九年级 · 解析几何
如图, 平面直角坐标系 $x O y$ 中, 点 $A$ 在反比例函数 $y=\frac{4 \sqrt{3}}{x}(x>0)$ 的图象上, 点 $B$ 在第二象限, $A B \perp O A, \angle A O B=60^{\circ}$, 连接 $A B$ 交 $y$ 轴于点 $P$. 若 $B P=3 A P$, 则点 $B$ 的坐标为 . \$ \qquad \$

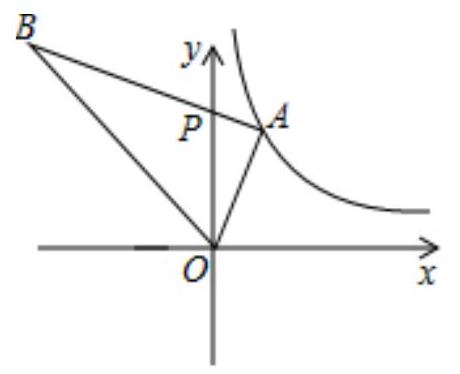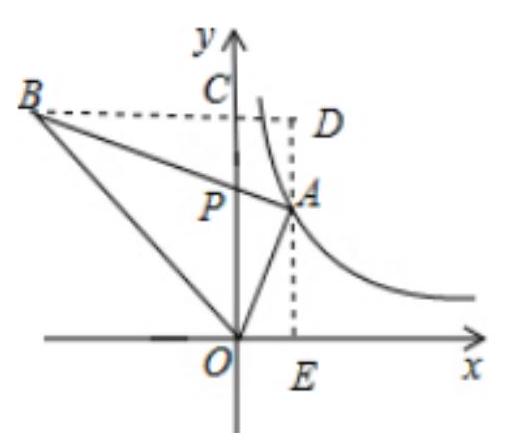
答案: $(-3 \sqrt{3}, 7)$
解析: 过 $B$ 点作 $B C \perp y$ 轴, 过 $A$ 点作 $A E \perp x$ 轴, 它们的交点为 $D$, 则 $\angle A D B=90^{\circ}$, 如图,

$\because D E / / y$ 轴, $B D / / x$ 轴,

$\therefore C D=O E$,

设 $A\left(m, \frac{4 \sqrt{3}}{m}\right)$, 则 $C D=O E=m, A E=\frac{4 \sqrt{3}}{m}$,

$\because A D / / P C$,

$\therefore \frac{B C}{C D}=\frac{P B}{P A}=3$,

$\therefore B C=3 C D=3 \mathrm{~m}$,

$\therefore B D=4 m$,

$\because A B \perp O A, \angle A O B=60^{\circ}$,

$\therefore \frac{A B}{O A}=\tan \angle A O B=\sqrt{3}$,

$\because \angle B A D+\angle O A E=90^{\circ}, \angle A O E+\angle O A E=90^{\circ}$,

$\therefore \angle B A D=\angle A O E$,

$\because \angle A D B=\angle O E A=90^{\circ}$,

$\therefore \triangle B A D \sim \triangle A O E$,

$\therefore \frac{B D}{A E}=\frac{A B}{O A}=\frac{A D}{O E}$,

$\therefore \frac{4 m}{\frac{4 \sqrt{3}}{m}}=\sqrt{3}=\frac{A D}{m}$,

$\therefore A D=\sqrt{3} m, m^{2}=3$,

$\therefore m=\sqrt{3}$ 或 $m=-\sqrt{3}$ (舍去),

$\therefore A D=3, A(\sqrt{3}, 4)$,

$\therefore B C=3 \sqrt{3}, D E=3+4=7$,

$\therefore B(-3 \sqrt{3}, 7)$.

故答案为 $(-3 \sqrt{3}, 7)$.